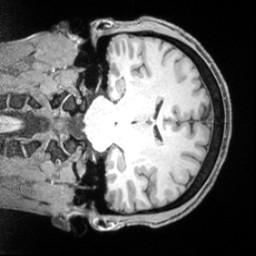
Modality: T1w
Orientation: coronal
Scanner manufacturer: siemens
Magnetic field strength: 3 T
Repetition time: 2.55 s